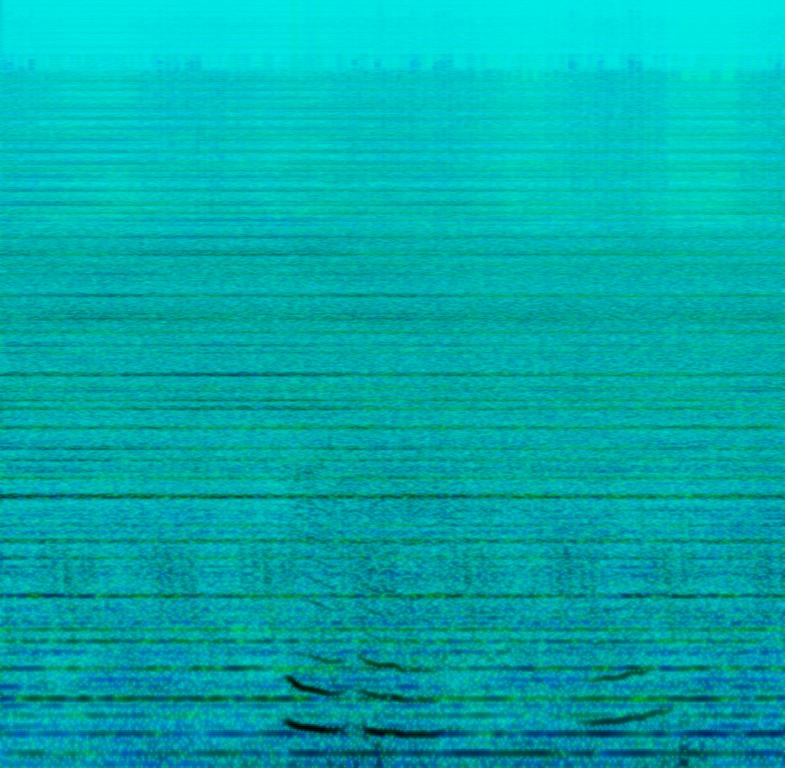
This music is an electronic instrumental.the tempo is slow and monotone with synthesiser arrangements. The harmony is monotone with sounds of an ambulance siren, sighing or yawning in the background. The music is trippy, trance like, hallucinatory and psychedelic.